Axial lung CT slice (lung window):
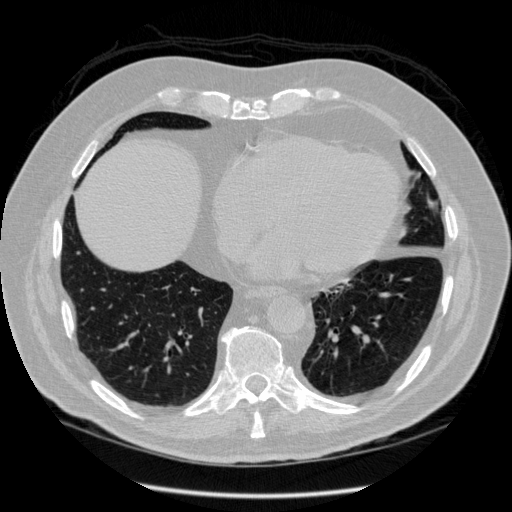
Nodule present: no